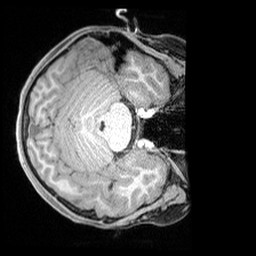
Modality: T1w
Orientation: axial
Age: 10
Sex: male
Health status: ill
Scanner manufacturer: siemens
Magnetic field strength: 3 T
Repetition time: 1.6 s
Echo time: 0.00179 s